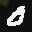
Label: 0